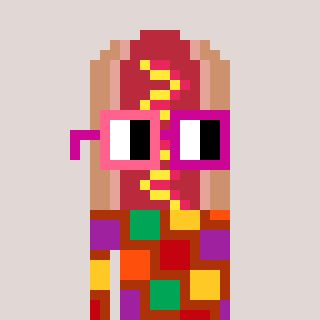
a pixel art character with square pink and red glasses, a hotdog-shaped head and a hotbrown-colored body on a warm background